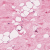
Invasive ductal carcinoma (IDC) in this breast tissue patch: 0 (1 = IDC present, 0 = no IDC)